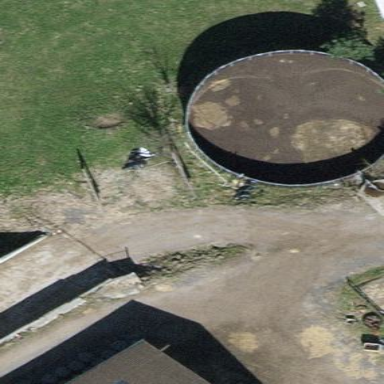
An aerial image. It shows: Silo.